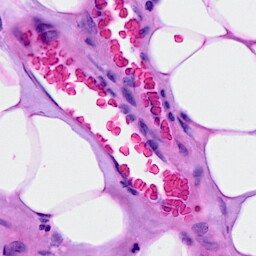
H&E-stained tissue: Breast